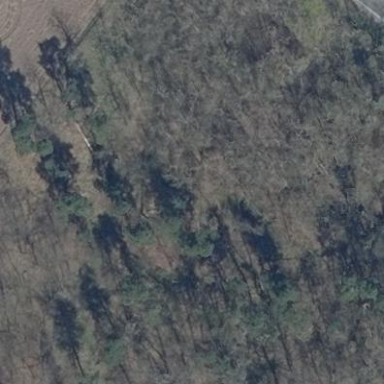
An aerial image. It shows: Mixed woodland with various types of leaves.